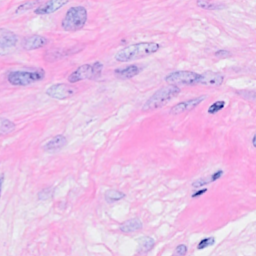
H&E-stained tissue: Breast